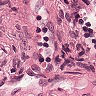
Metastatic tissue present: no